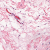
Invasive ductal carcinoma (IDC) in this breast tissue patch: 1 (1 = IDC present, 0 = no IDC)